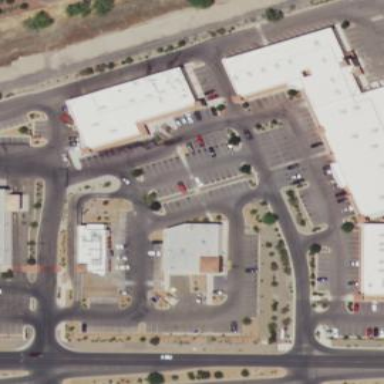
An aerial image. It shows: Retail area.